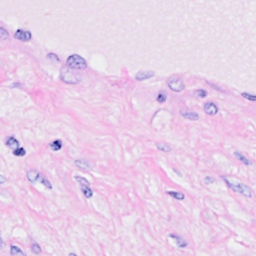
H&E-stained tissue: Breast